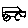
Label: car